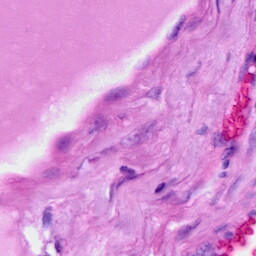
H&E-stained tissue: Ovarian